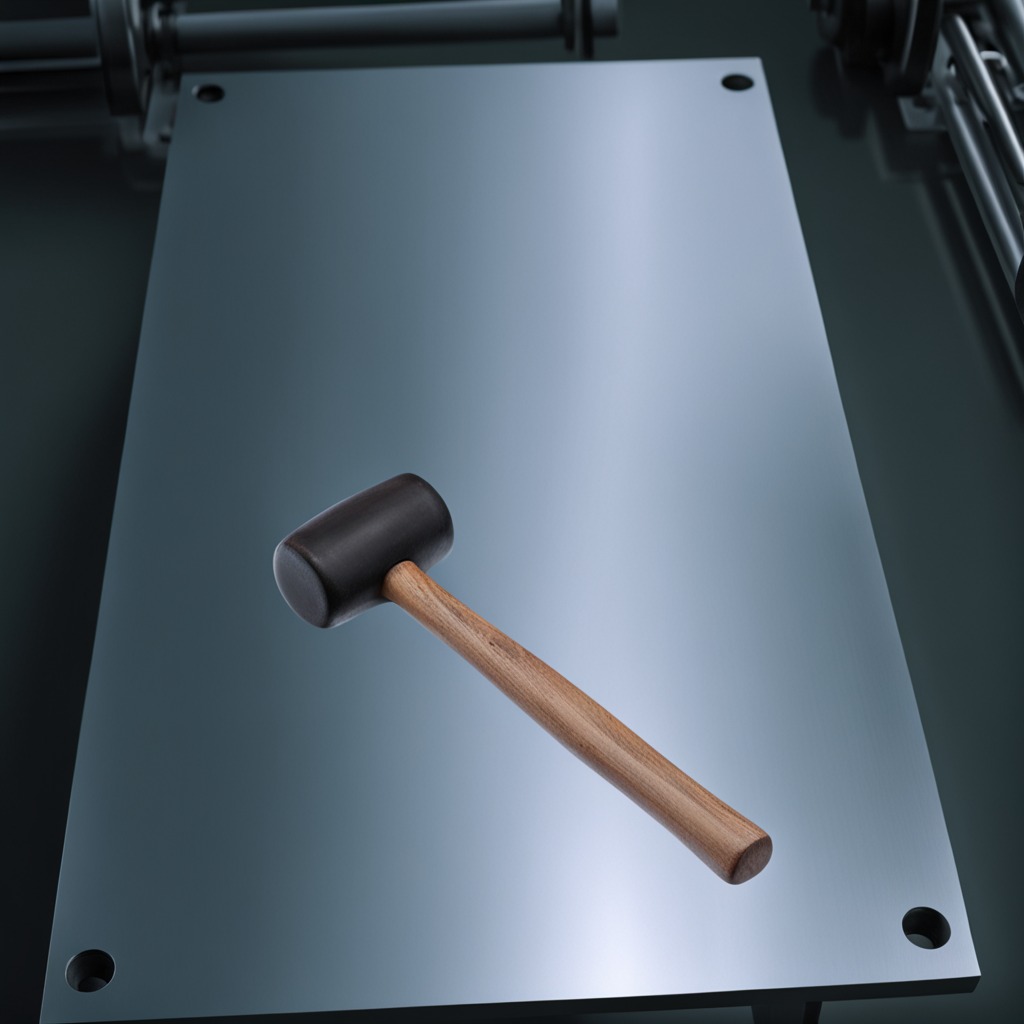
A hammer lies on a metal table in a machine shop under fluorescent lights.